Field crop: maize
Growth stage: 2
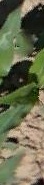
Species: maize